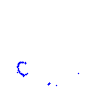
Particle: proton